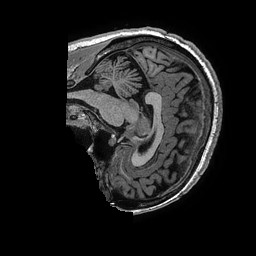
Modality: T1w
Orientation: sagittal
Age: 28
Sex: female
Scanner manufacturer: ge
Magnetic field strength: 3 T
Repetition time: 0.006952 s
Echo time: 0.00292 s